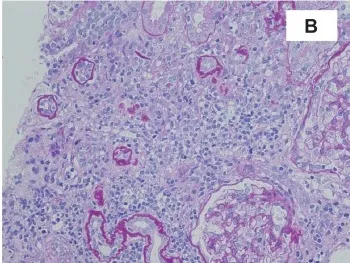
The renal biopsy shows edematous interstitium which was infiltrated with lymphocytes and plasma cells. B) Periodic acid schiff staining X200.
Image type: pathology (pas)